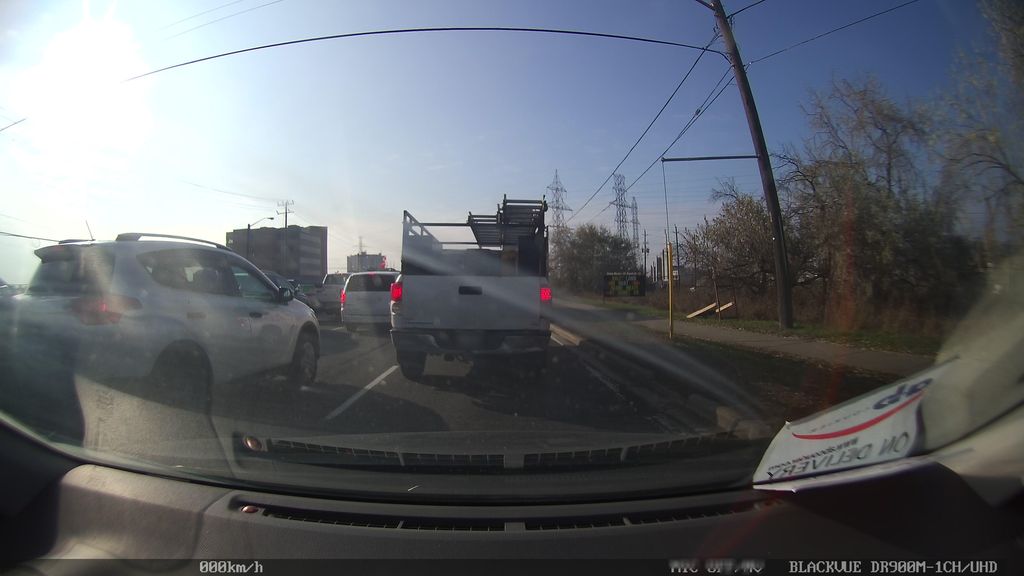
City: toronto